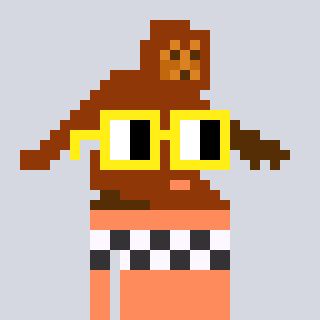
a pixel art character with square yellow glasses, a bigfoot-shaped head and a peachy-colored body on a cool background